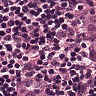
Metastatic tissue present: yes